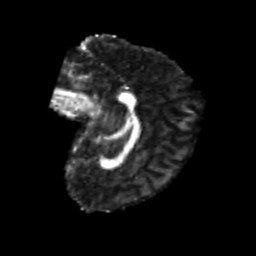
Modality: FA
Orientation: sagittal
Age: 23
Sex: female
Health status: healthy
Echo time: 0.074 s